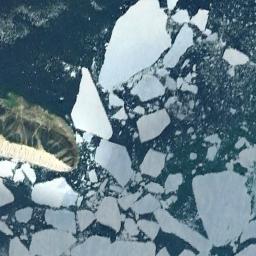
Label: sea_ice